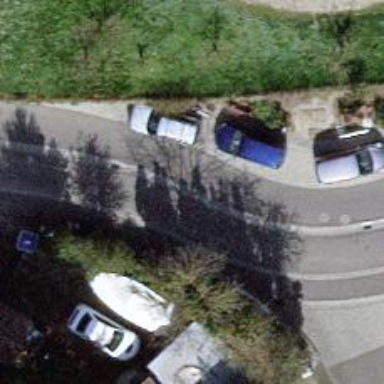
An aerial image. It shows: Bus stop with designated public transport stop position.